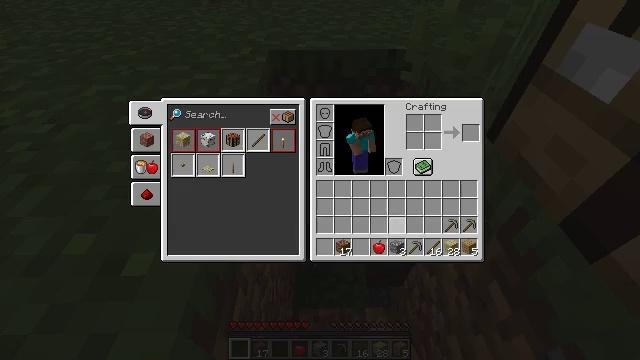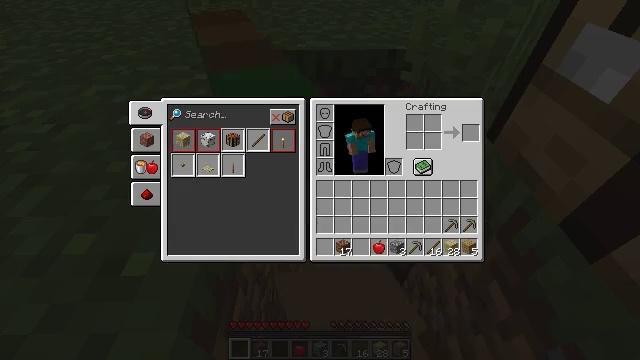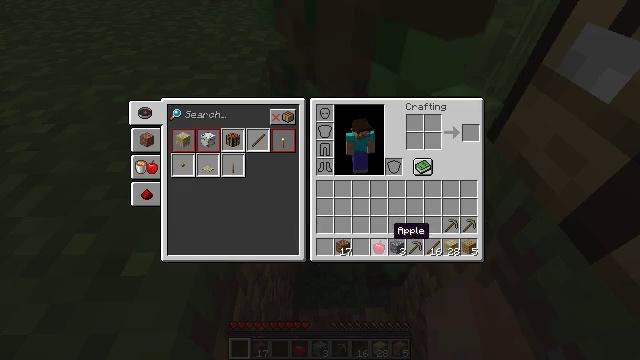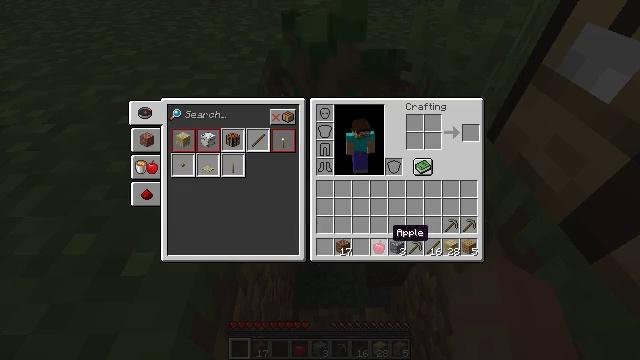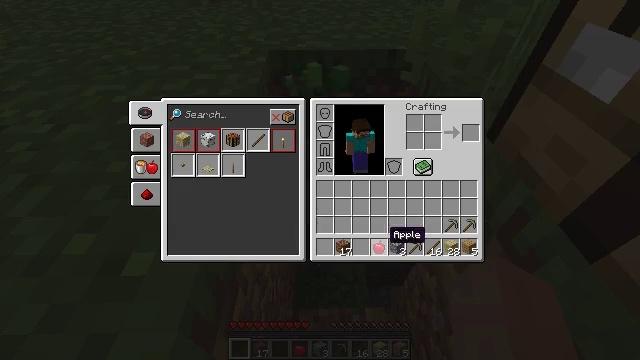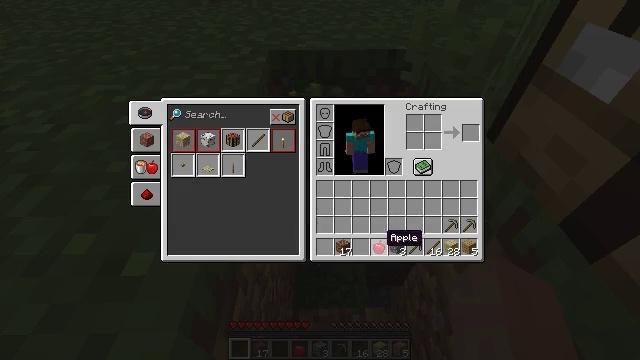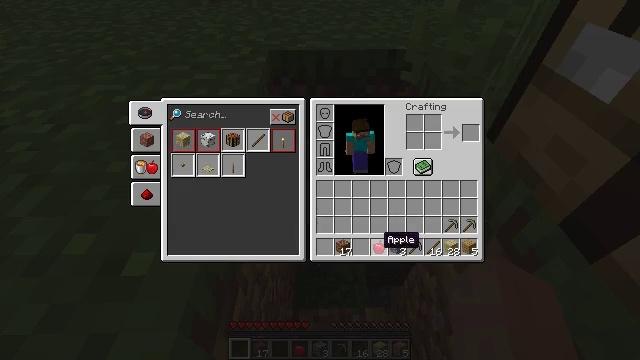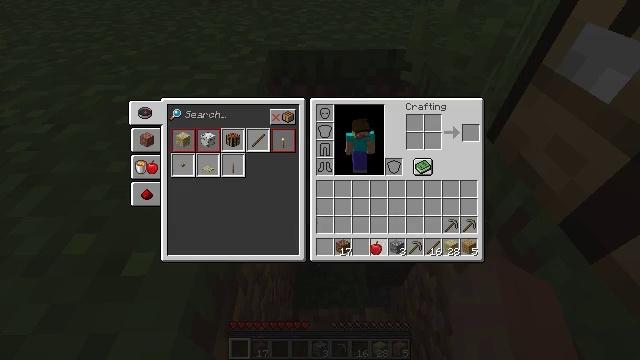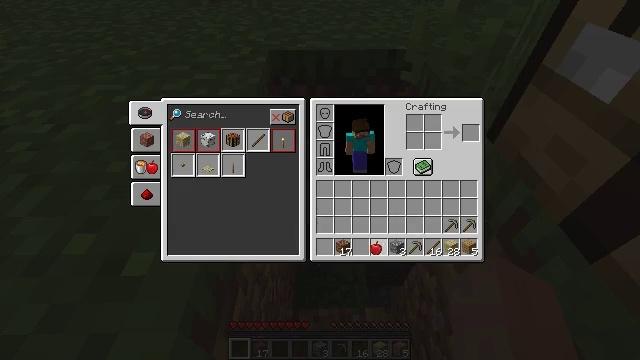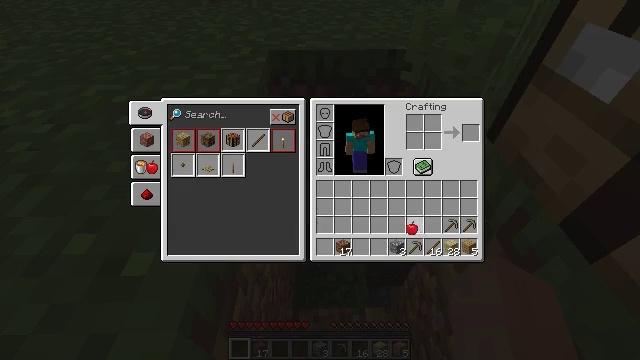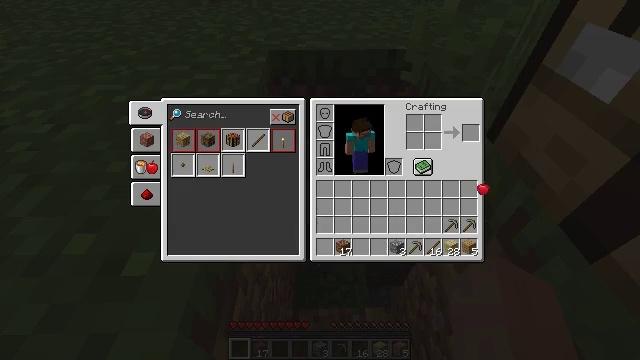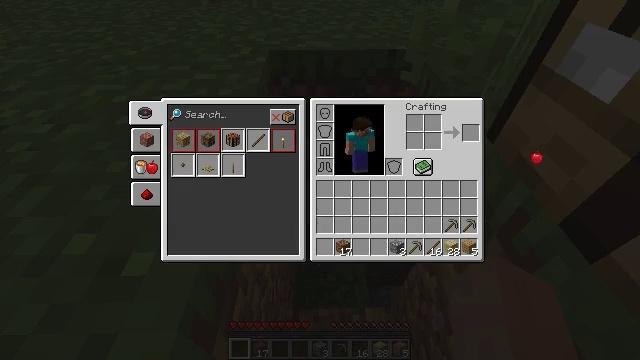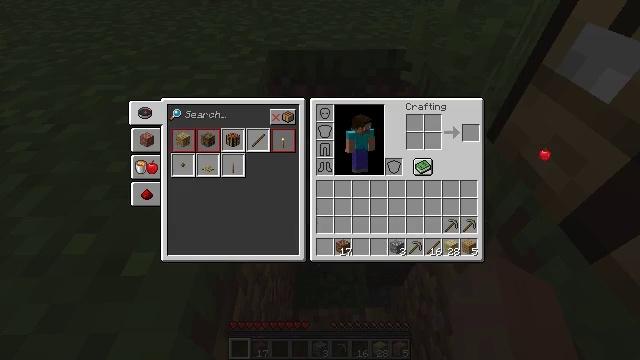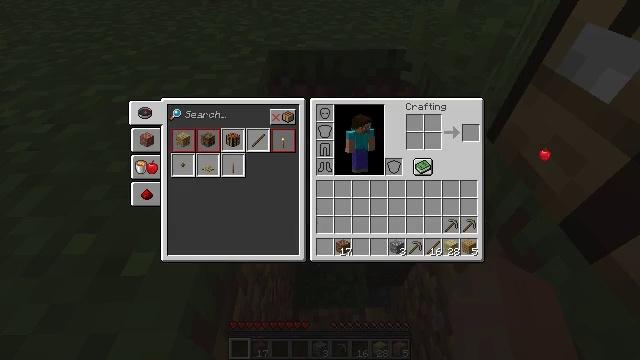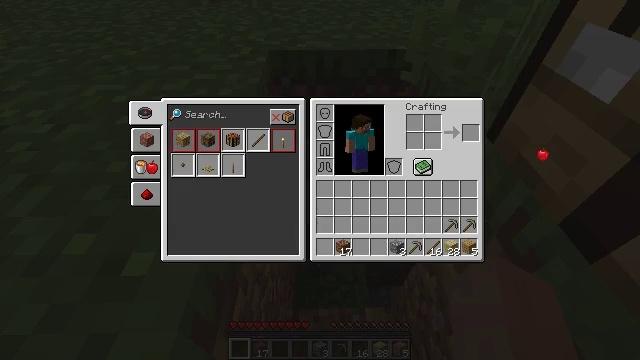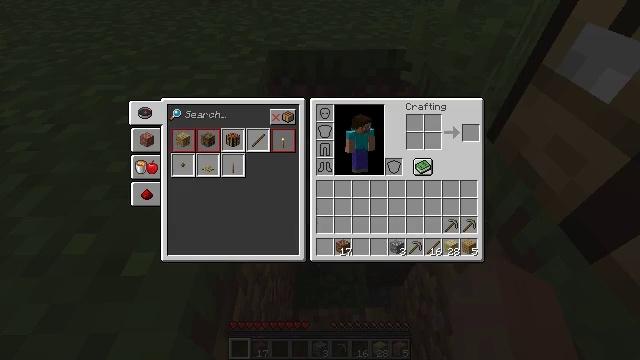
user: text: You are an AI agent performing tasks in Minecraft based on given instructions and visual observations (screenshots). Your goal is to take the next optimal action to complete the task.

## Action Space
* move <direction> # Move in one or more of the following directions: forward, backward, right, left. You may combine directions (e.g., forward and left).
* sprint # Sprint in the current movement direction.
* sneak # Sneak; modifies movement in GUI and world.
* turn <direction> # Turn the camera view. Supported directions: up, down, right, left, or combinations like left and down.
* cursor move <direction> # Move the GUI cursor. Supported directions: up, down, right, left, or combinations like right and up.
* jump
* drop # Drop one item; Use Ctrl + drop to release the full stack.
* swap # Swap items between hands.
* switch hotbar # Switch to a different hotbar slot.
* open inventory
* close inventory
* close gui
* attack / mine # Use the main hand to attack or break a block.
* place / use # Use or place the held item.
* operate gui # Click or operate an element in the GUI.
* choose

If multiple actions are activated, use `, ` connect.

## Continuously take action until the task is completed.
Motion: motion action
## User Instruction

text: Remove an apple from the inventory.
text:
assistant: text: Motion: open gui
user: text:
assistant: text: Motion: no_op
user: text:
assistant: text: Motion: no_op
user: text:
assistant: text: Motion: no_op
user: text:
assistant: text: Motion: no_op
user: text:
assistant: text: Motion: no_op
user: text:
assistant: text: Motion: operate gui
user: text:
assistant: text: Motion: operate gui
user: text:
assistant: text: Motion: cursor move right and up, operate gui
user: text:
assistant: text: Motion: cursor move right and up
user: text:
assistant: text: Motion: cursor move right and up
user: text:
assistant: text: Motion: cursor move right, operate gui
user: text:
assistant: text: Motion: operate gui
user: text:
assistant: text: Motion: operate gui
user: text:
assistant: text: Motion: cursor move left and down
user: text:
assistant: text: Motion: cursor move left and down
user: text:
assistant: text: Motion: cursor move left and down
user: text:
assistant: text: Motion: cursor move down
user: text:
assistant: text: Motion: no_op
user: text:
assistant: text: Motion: no_op
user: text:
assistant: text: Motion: no_op